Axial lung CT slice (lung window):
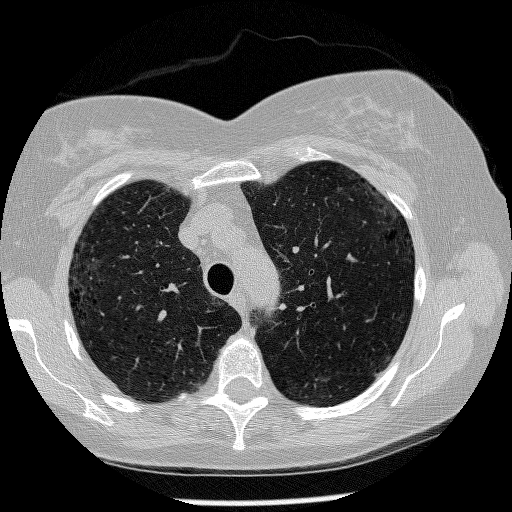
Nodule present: no